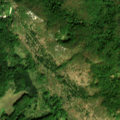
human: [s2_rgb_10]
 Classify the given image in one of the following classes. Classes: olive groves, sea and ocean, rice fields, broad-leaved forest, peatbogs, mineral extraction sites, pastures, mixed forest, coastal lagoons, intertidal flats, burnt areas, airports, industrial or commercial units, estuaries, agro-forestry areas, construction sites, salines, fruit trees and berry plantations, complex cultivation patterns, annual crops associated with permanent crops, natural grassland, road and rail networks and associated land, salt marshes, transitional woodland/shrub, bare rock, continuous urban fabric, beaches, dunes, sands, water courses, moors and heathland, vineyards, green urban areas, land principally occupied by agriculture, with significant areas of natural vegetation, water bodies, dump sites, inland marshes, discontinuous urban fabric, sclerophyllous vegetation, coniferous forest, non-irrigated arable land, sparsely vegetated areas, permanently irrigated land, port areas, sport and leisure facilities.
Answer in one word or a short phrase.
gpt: broad-leaved forest, transitional woodland/shrub